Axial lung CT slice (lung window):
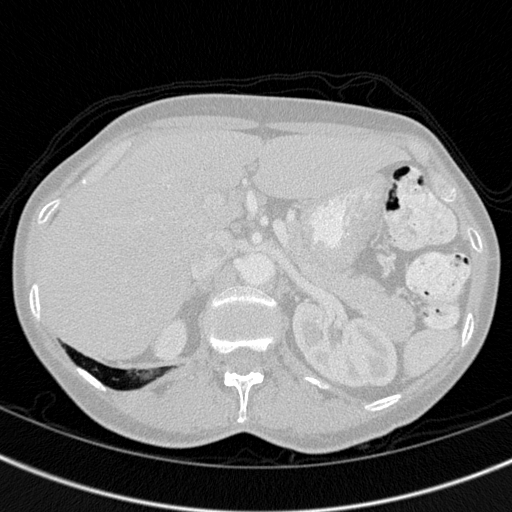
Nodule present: no